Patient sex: F
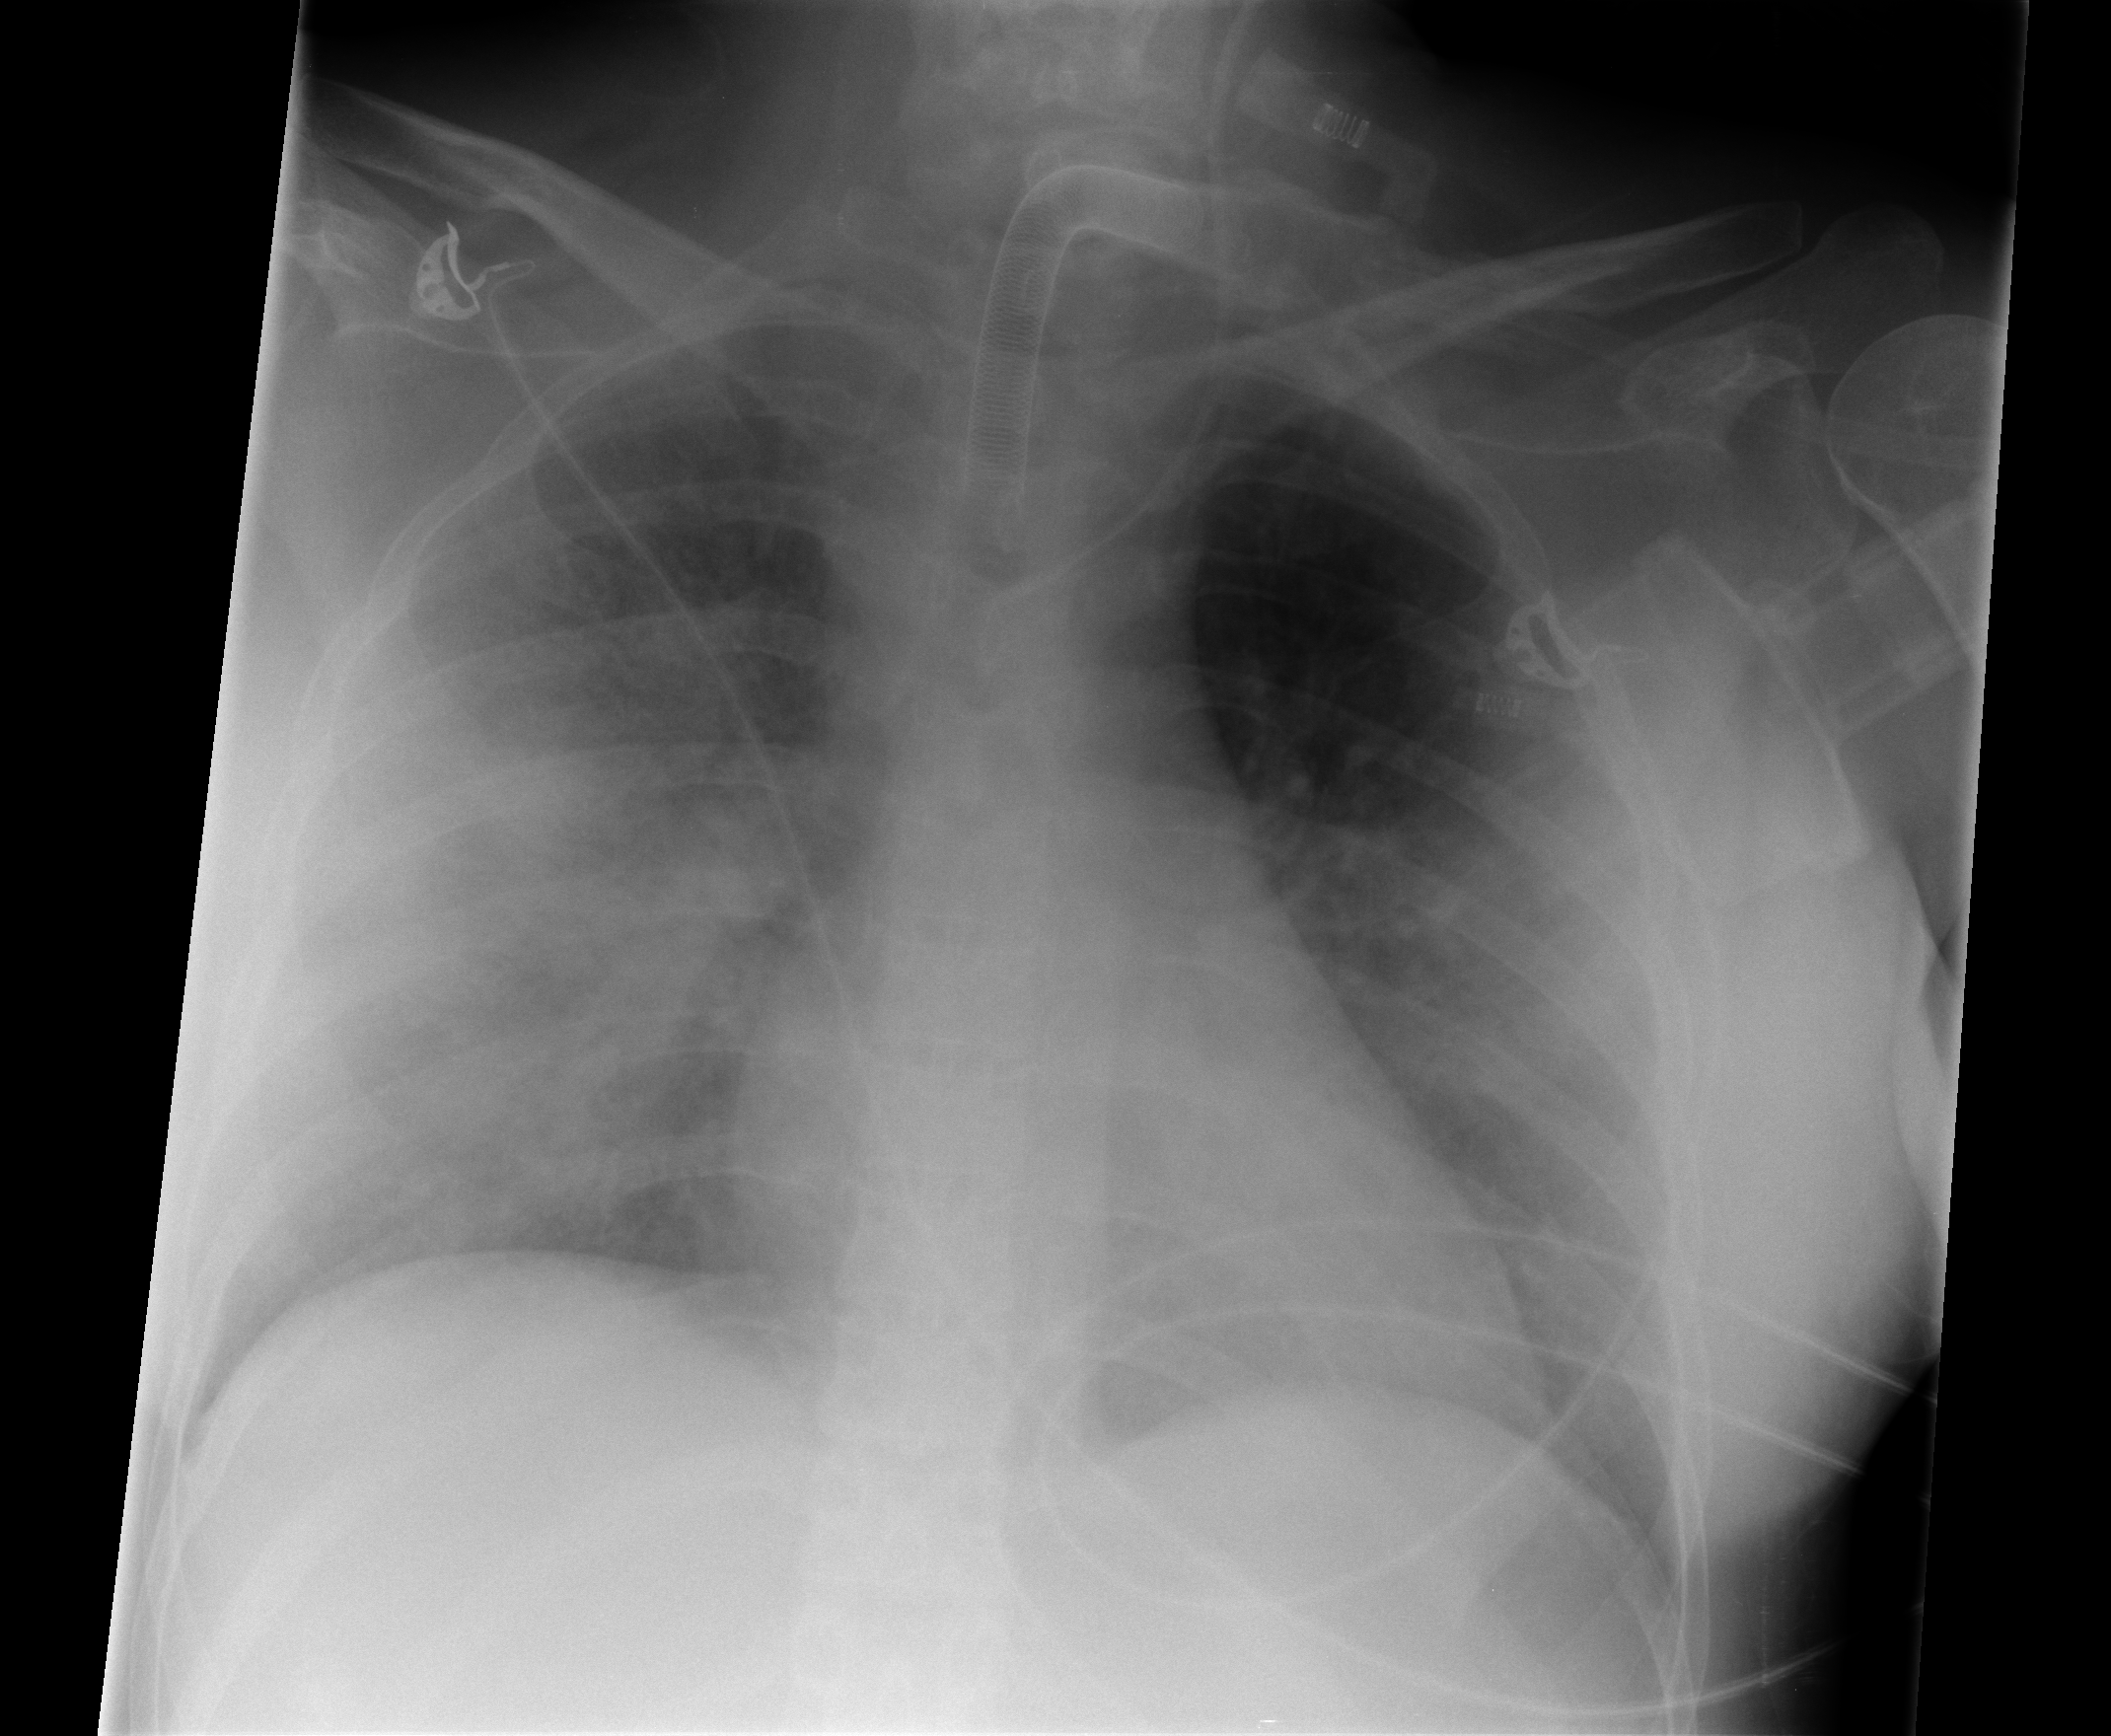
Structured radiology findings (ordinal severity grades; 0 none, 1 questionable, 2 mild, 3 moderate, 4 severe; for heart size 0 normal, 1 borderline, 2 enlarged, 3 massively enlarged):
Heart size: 0
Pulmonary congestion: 2
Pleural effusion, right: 2
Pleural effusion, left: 2
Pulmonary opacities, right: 4
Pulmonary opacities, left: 4
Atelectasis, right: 4
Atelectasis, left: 4